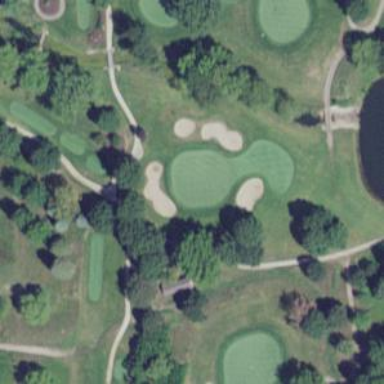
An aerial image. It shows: Path for both roads and golfers.